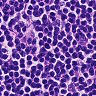
Metastatic tissue present: no